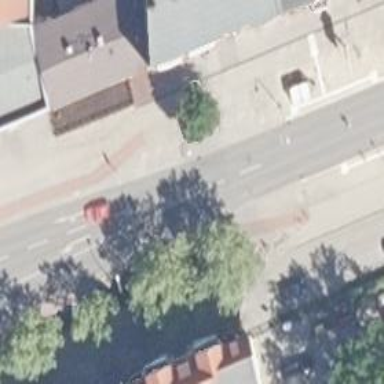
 there is sidewalk and cycle track on both sides."